Aerial crown-view tile of a tropical tree (Barro Colorado Island, Panama), acquired 20250715:
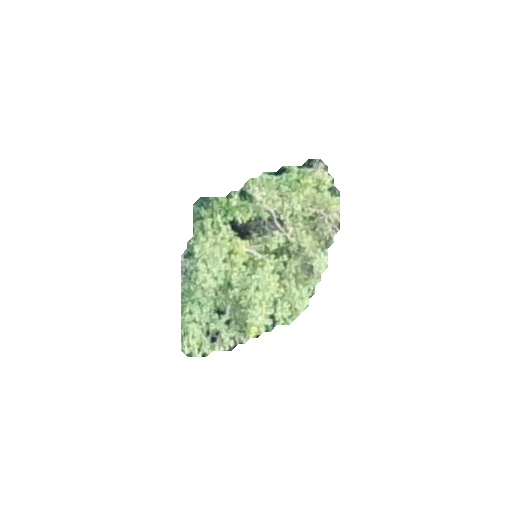
Species: Hieronyma alchorneoides
GBIF accepted scientific name: Hieronyma alchorneoides
Crown area: 32.522 m²